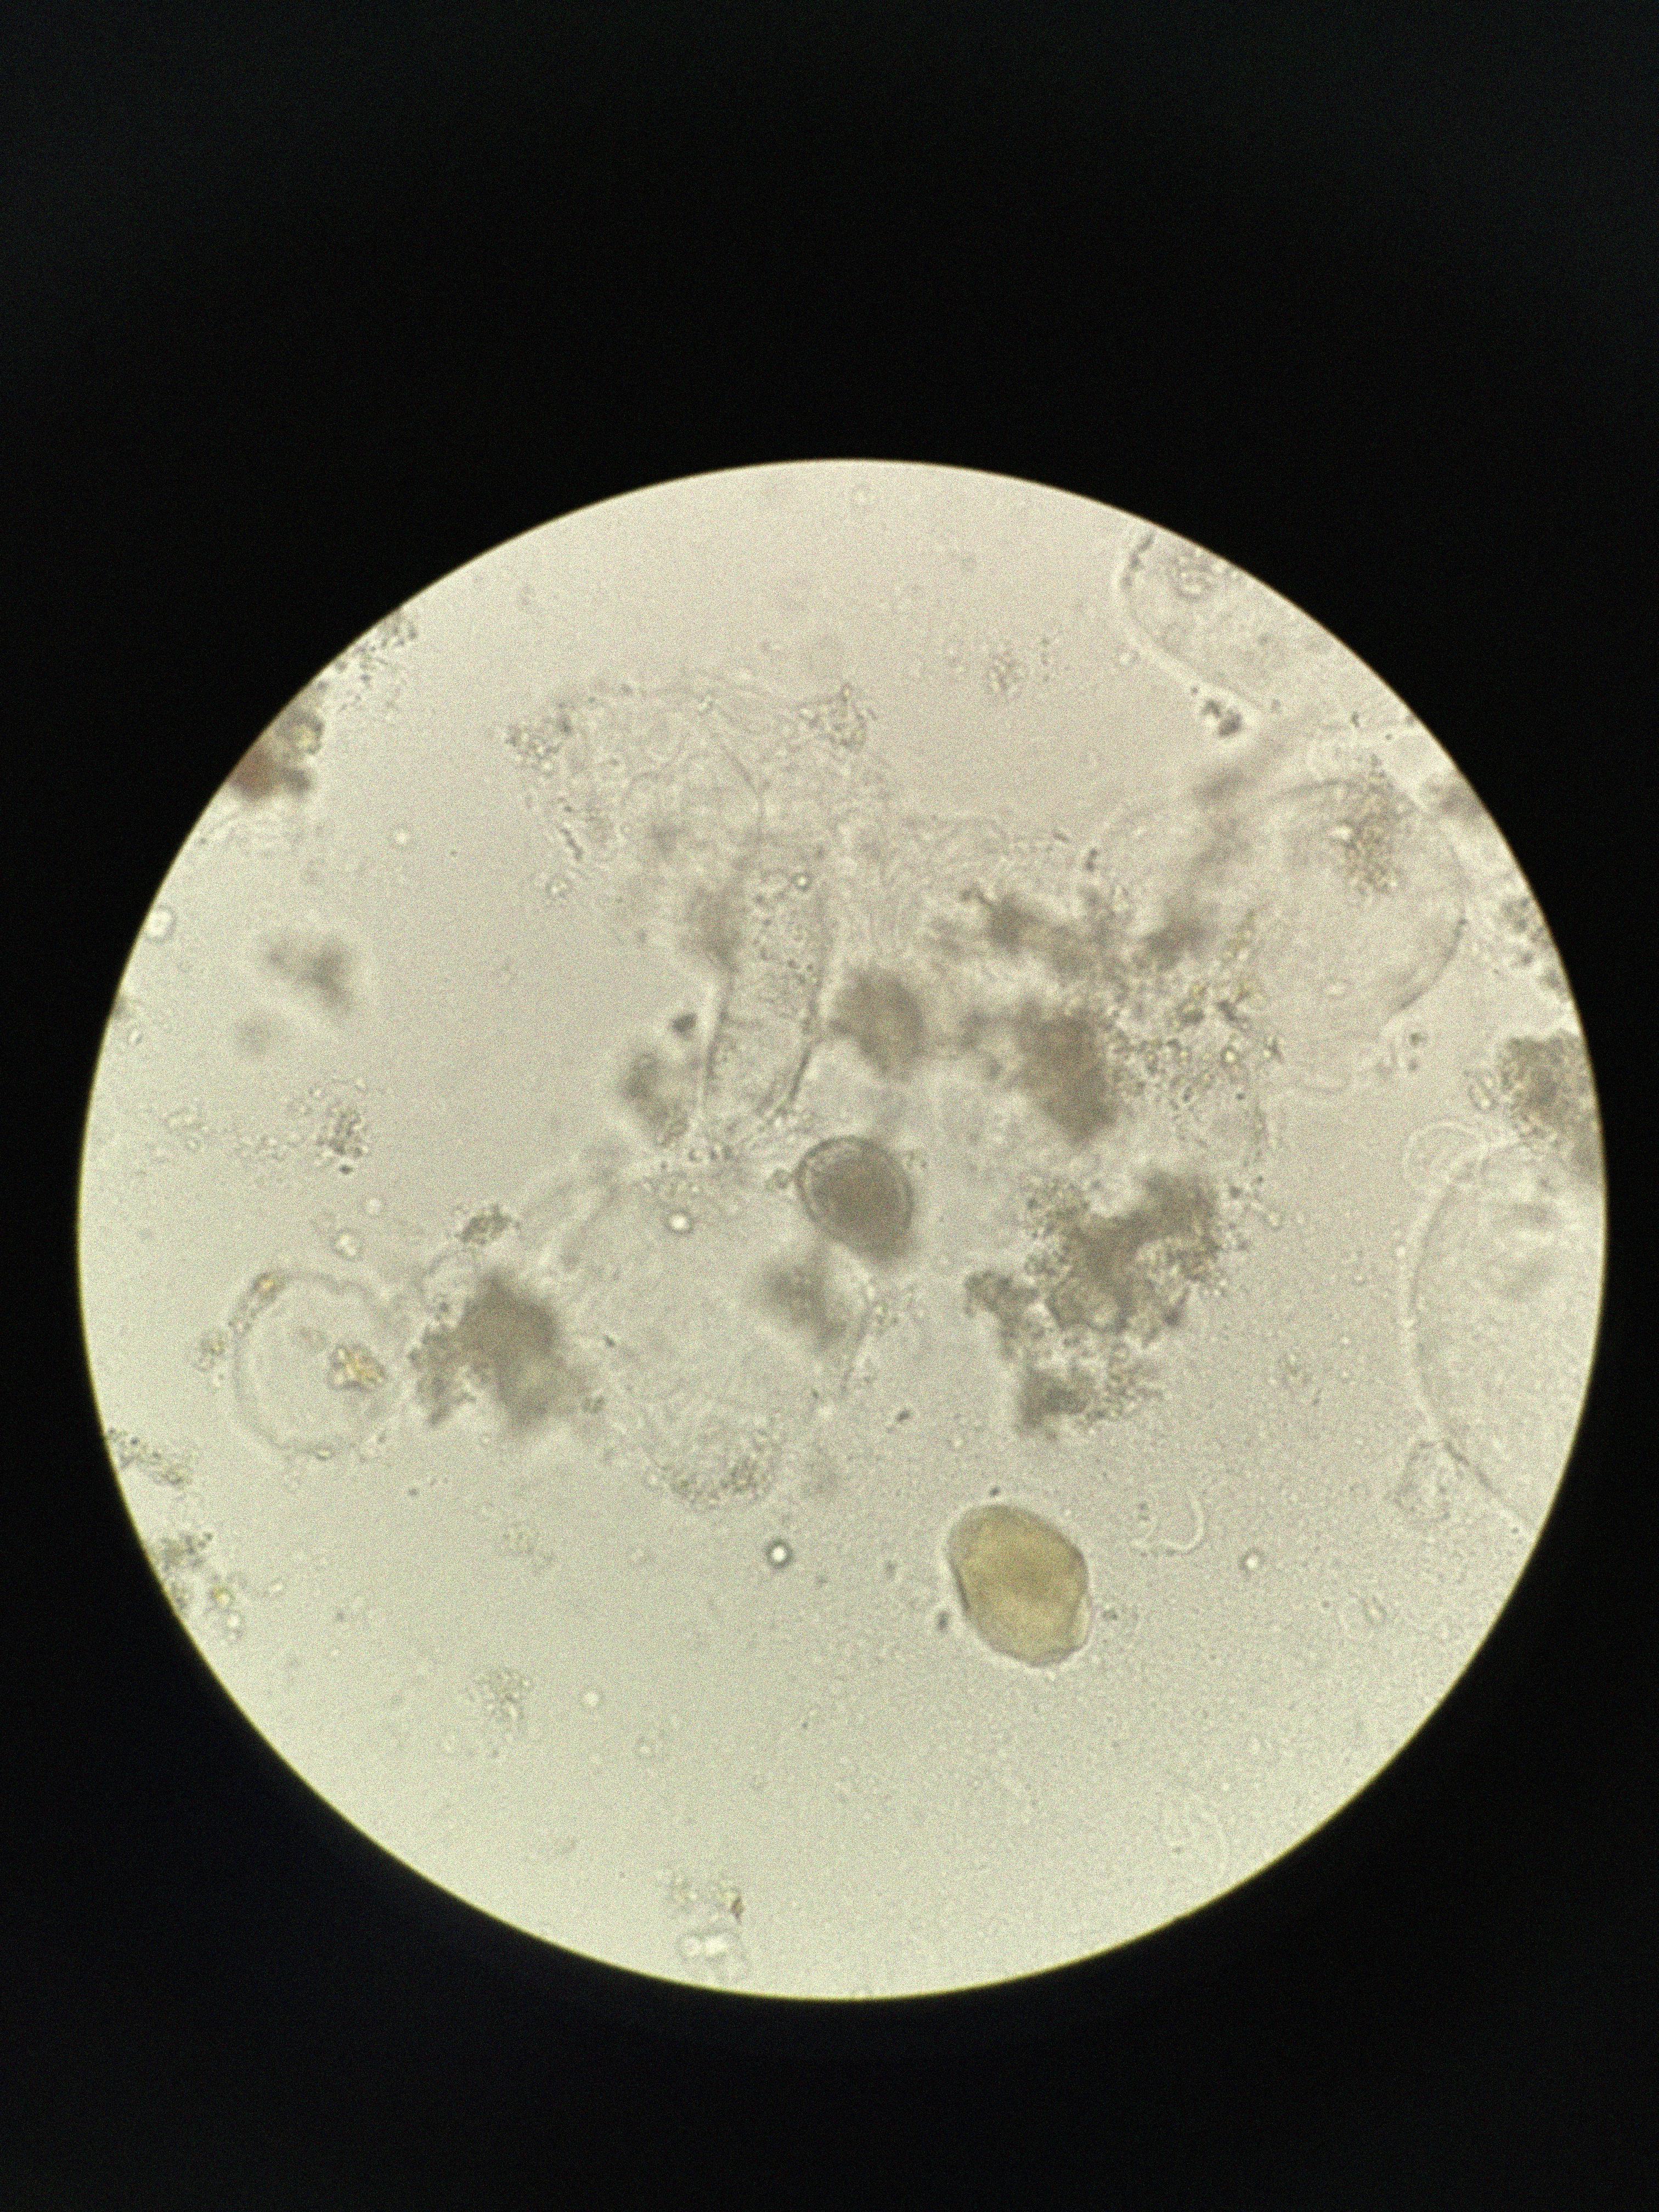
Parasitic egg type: Hymenolepis nana